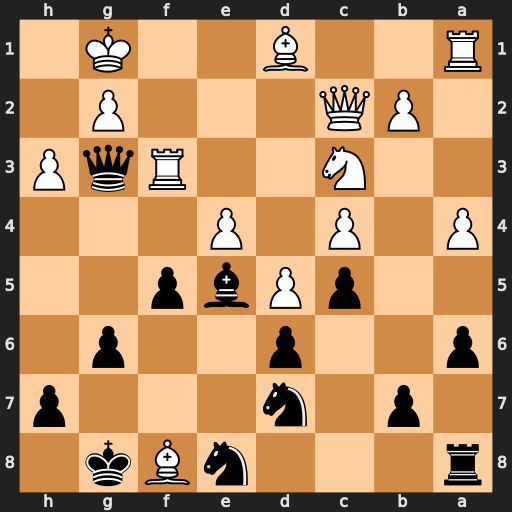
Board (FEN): r3nBk1/1p1n3p/p2p2p1/2pPbp2/P1P1P3/2N2RqP/1PQ3P1/R2B2K1
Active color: b
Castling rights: -
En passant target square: -
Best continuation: Qe1+ Rf1 Bd4+